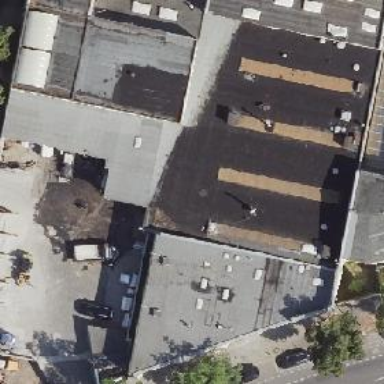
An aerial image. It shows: Commercial building.